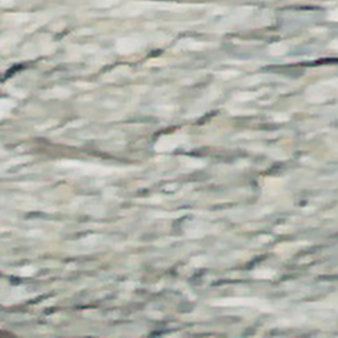
Label: other